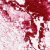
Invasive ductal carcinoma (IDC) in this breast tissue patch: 0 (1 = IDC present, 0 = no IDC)